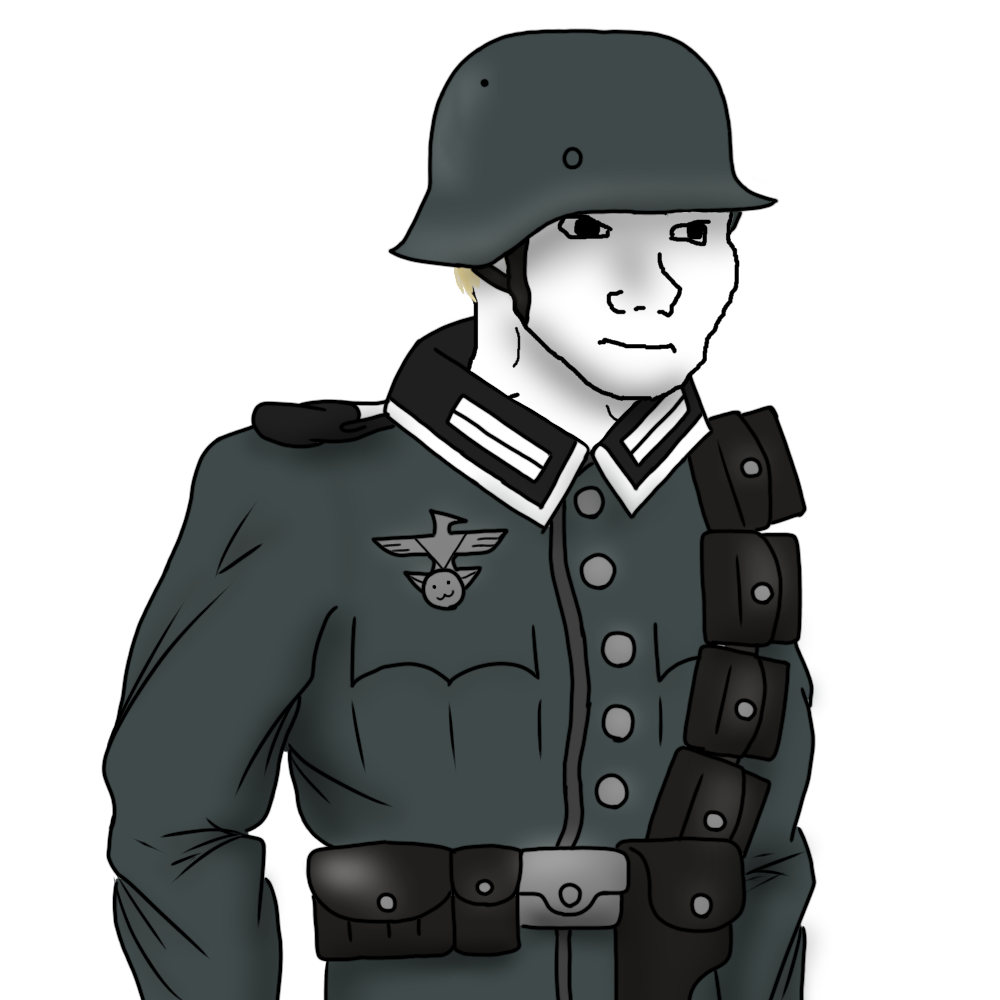
Label: 5_unsorted